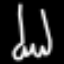
Label: fork